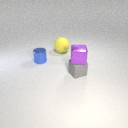
large yellow rubber sphere behind small gray rubber cube